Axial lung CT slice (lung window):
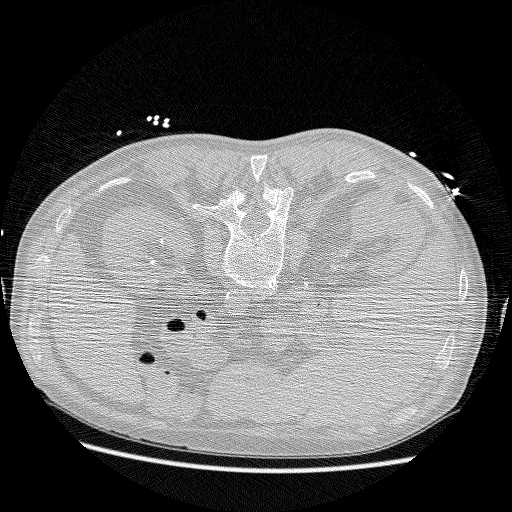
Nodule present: no